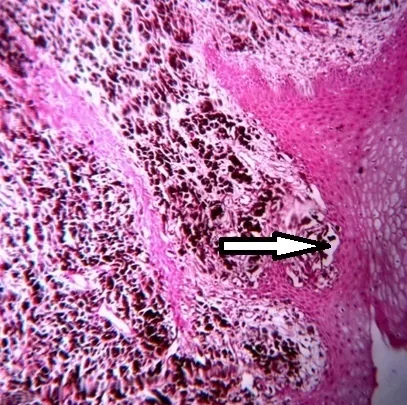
Showing an infiltrative tumor spreading through the submucosa with junctional activity (arrow). The tumor cells shows spindling and melanin production.
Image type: pathology (pas)